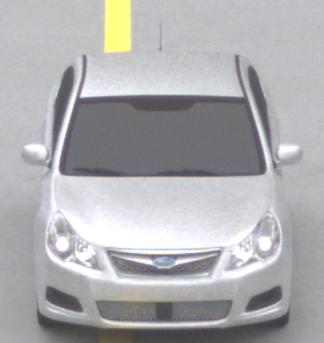
Make: Subaru
Model: Legacy 2.0R
Detailed model: Legacy (IV) Limousine
Model produced from: 2007/09
Model produced until: 2008/10
Doors: 4
Color: white
Road condition: dry road
Daytime: midday
Contrast: low contrast